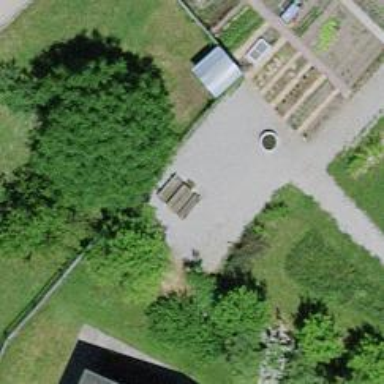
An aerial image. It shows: Picnic table located in leisure land area.